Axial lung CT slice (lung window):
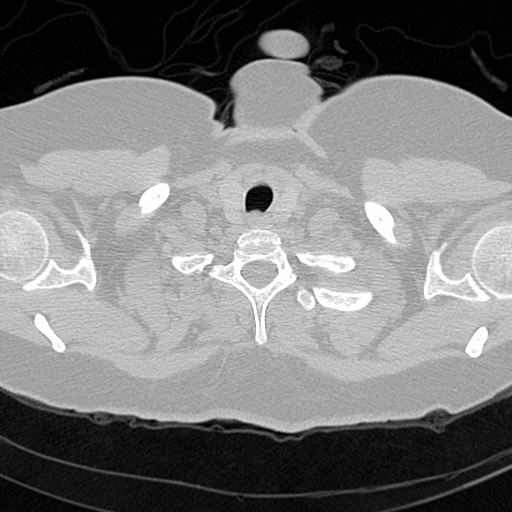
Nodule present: no